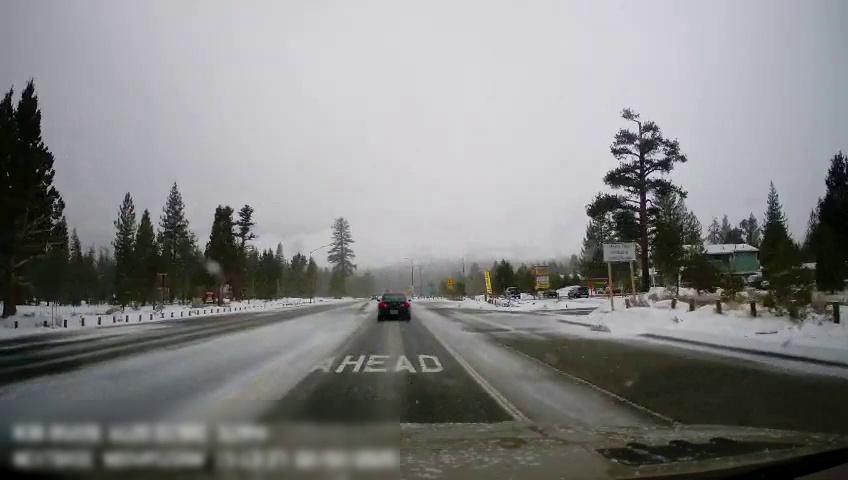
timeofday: Day
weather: Snowy
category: Drivable Space
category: Vehicles | Car
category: Vehicles | Truck
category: Vehicles | SUV
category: Vehicles | SUV
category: Vehicles | SUV
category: Vehicles | Car
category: Lanes | Current Lane
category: Lanes | Alternate Lane
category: Traffic | Signs